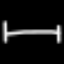
Label: bed